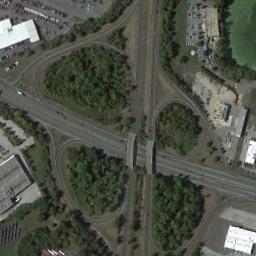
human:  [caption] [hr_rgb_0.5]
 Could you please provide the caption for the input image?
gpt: This overpass intersects the road at right angle .

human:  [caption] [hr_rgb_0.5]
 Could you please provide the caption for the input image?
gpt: The overpass is next to some houses and trees .

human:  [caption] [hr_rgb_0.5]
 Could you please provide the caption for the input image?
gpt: There are many trees beside the overpass .

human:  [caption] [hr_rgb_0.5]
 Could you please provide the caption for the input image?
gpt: The clover-leaf overpasses over the roads and the overpass is surrounded by some buildings, Parking lots and a lawn .

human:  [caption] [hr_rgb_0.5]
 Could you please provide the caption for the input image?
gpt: There are many green trees and some white buildings beside the overpass .